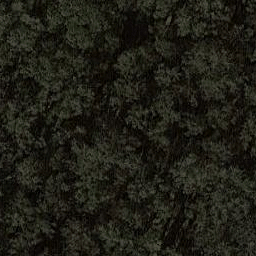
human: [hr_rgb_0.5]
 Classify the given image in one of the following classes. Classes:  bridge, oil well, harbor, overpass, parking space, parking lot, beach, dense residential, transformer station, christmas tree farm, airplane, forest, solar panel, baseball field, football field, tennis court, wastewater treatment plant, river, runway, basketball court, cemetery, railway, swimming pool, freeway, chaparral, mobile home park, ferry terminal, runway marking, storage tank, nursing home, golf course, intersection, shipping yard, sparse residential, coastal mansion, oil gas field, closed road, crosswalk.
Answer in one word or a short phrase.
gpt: forest